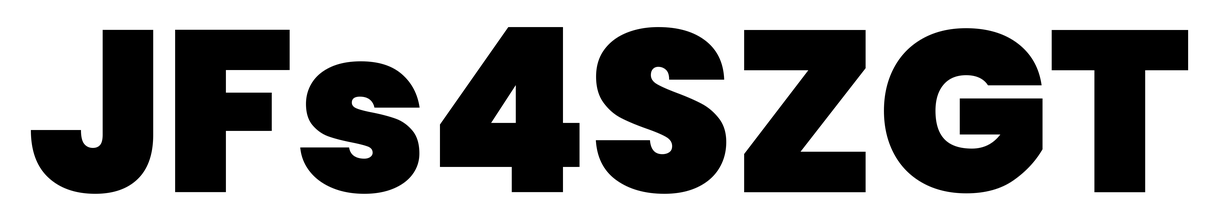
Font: Poppins-Black